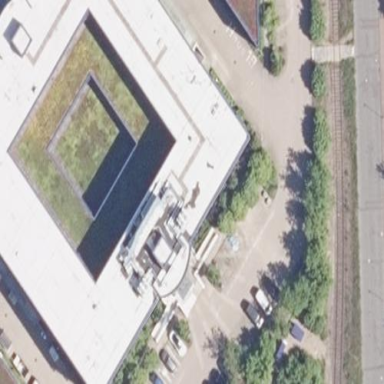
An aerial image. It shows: Building with flat white roof and blue walls.